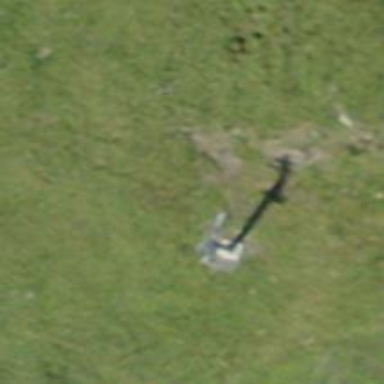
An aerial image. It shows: Pylon for aerialway.